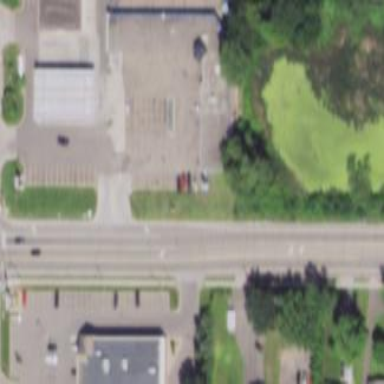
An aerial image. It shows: Commercial building.